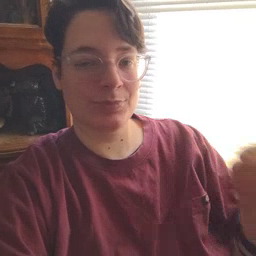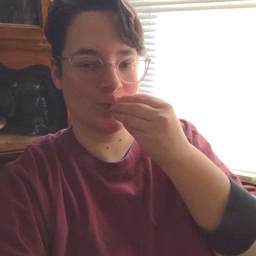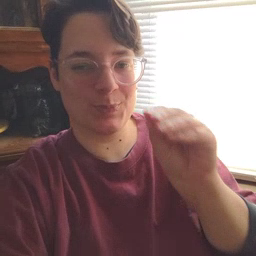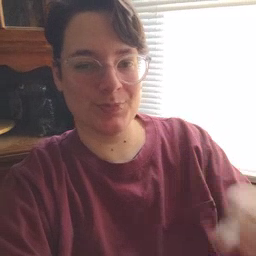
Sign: kiss